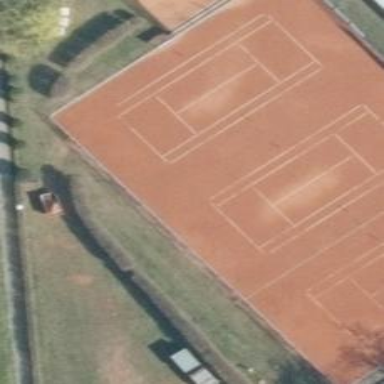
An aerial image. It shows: Tennis court on pitch.